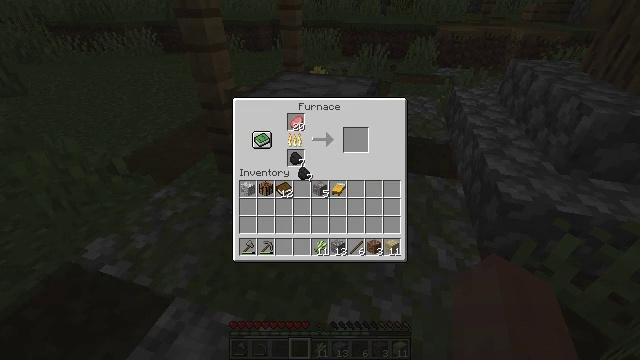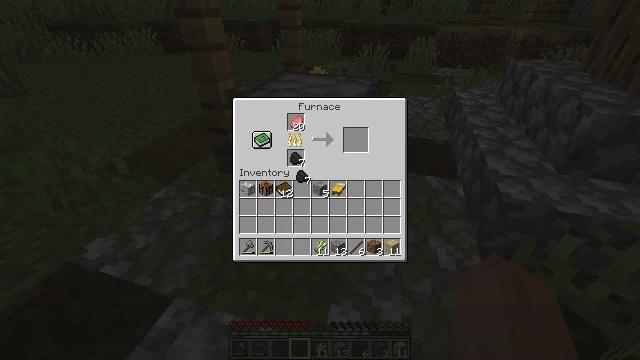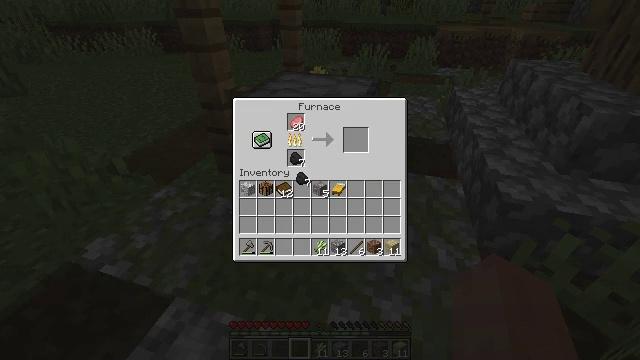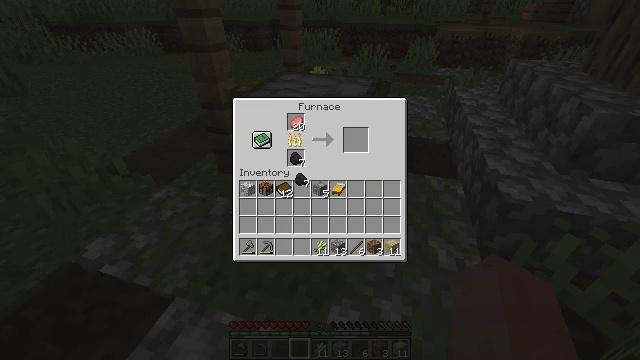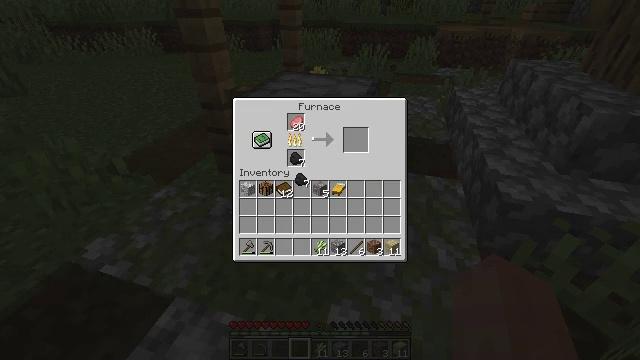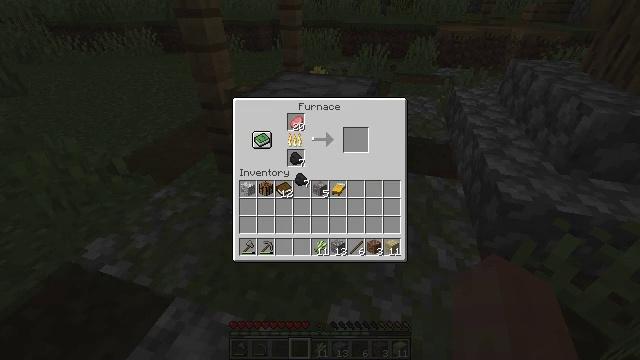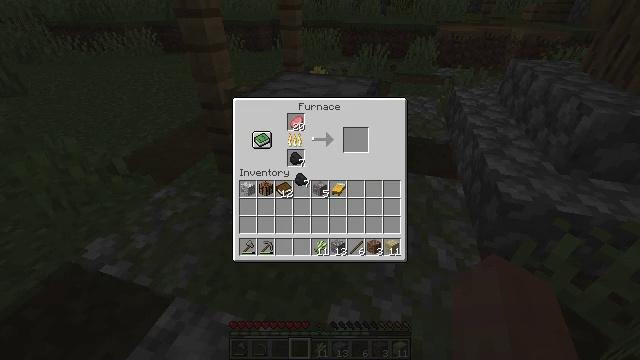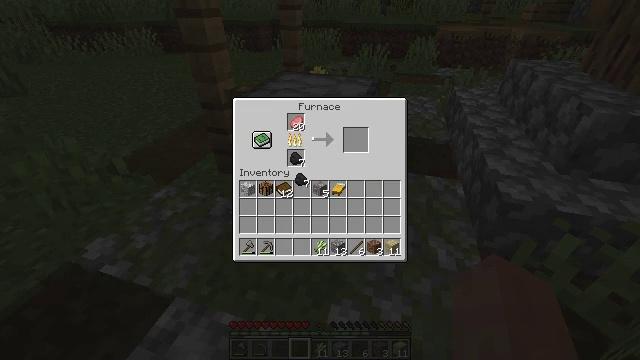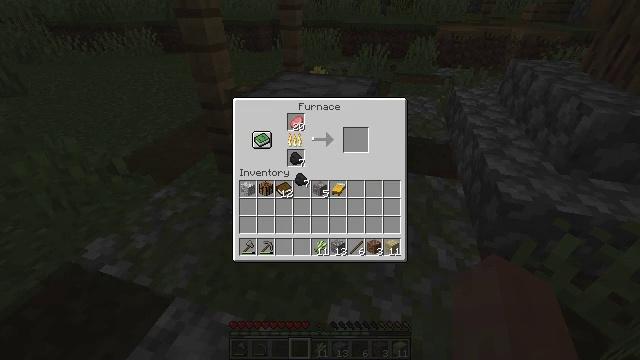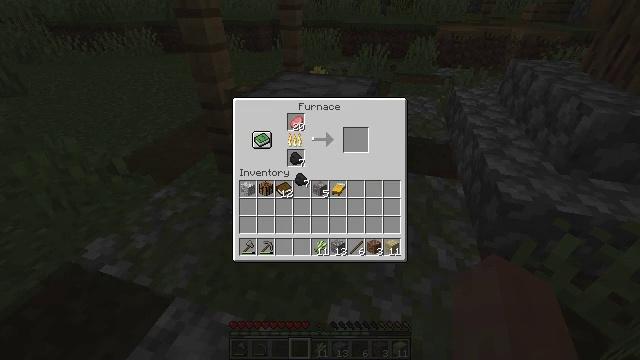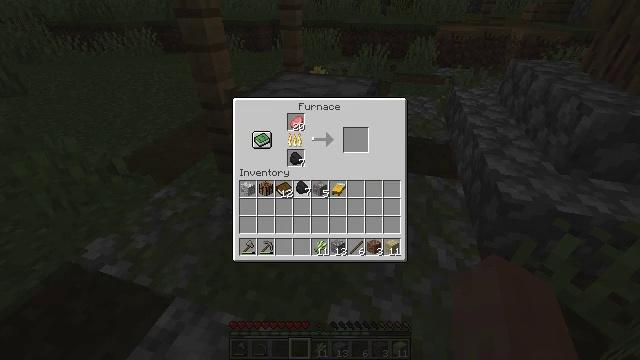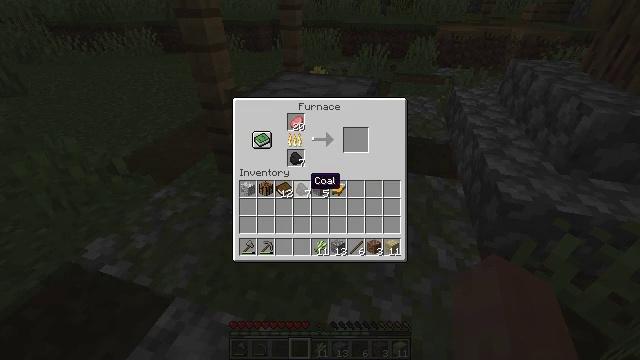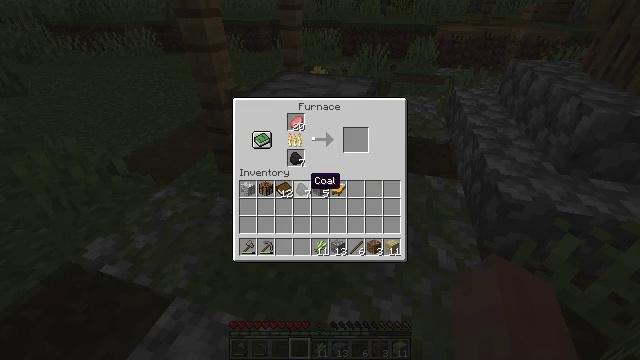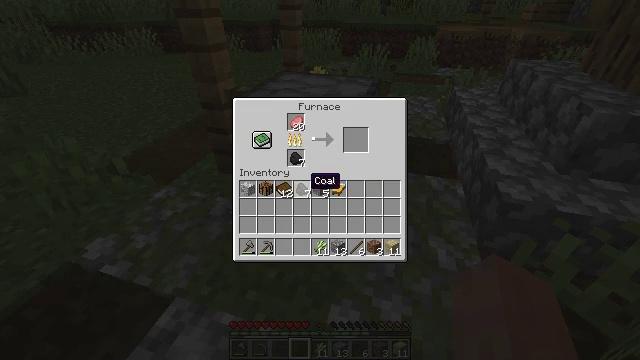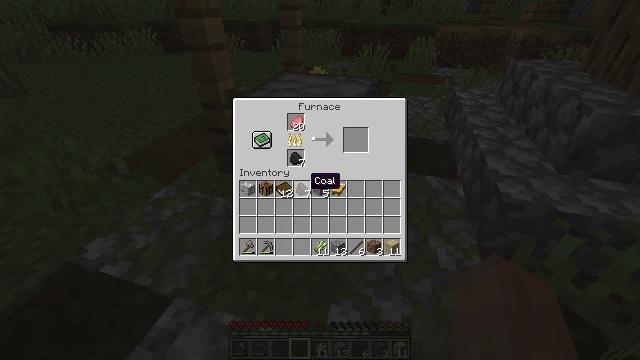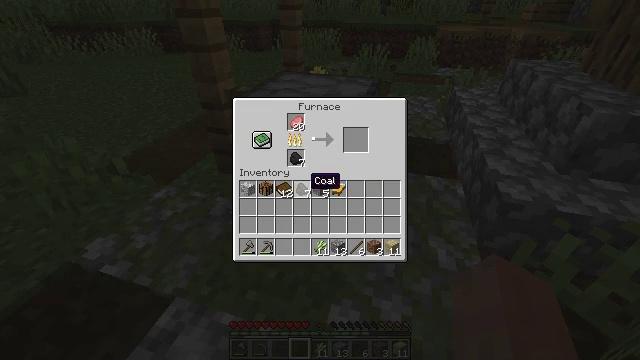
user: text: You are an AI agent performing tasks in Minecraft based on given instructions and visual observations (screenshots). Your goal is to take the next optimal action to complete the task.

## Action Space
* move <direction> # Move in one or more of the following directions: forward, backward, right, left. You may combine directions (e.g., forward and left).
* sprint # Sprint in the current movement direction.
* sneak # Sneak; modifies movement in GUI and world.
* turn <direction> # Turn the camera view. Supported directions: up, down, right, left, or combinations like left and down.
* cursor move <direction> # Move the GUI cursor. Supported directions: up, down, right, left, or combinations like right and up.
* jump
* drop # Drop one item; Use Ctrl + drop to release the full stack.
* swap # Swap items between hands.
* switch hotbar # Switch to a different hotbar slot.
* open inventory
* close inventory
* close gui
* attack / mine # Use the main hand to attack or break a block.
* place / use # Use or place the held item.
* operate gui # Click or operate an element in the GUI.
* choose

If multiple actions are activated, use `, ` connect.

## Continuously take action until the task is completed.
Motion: motion action
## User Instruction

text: Collect the brewing stand for reuse.
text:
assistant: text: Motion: operate gui
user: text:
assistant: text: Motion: operate gui
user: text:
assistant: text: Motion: no_op
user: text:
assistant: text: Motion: no_op
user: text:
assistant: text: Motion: no_op
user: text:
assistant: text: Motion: no_op
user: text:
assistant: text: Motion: no_op
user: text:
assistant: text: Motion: operate gui
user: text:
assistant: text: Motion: operate gui
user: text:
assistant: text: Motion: cursor move down, operate gui
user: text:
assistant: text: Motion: no_op
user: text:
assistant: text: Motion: no_op
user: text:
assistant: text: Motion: no_op
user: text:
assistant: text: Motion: no_op
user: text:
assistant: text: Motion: no_op
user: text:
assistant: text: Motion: no_op
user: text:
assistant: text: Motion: no_op
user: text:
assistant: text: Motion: no_op
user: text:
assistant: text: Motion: cursor move right
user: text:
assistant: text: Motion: turn right, close gui
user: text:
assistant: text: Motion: turn right and up
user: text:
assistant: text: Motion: turn right and up
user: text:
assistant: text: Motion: turn right and up
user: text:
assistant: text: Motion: turn right and up, switch to hotbar 1
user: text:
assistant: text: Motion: turn right and up, switch to hotbar 1
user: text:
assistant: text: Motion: turn right and up, switch to hotbar 1
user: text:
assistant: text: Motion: turn right and up
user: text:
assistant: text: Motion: turn right and up
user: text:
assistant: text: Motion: turn right and up
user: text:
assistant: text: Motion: move forward, turn right and up